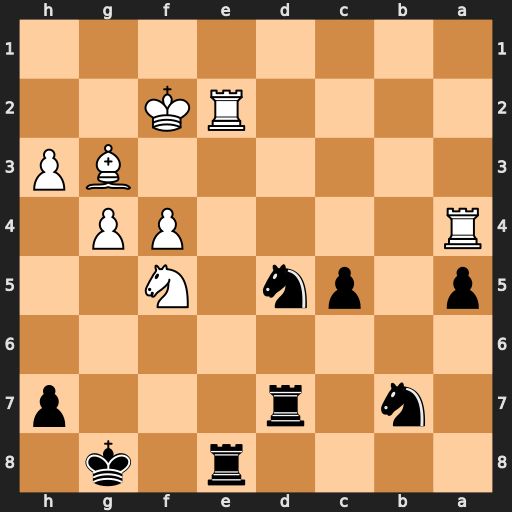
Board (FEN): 4r1k1/1n1r3p/8/p1pn1N2/R4PP1/6BP/4RK2/8
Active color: b
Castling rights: -
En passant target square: -
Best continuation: Rxe2+ Kxe2 Nc3+